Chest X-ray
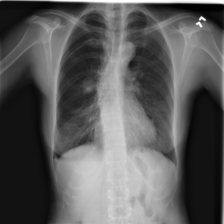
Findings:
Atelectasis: negative
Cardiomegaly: negative
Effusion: negative
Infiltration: negative
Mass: negative
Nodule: negative
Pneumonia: negative
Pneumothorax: positive
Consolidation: negative
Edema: negative
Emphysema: negative
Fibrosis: negative
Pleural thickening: negative
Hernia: negative